Question: It has been estimated that a specific social network site has the following number of users per month.
'''
F(n)= F(n-1)*120% + 100*n where F(0)=0
'''
this means that every month 100 new users are added because of advertisement and 20% more users are added per month due to users inviting people the the social network. Also on the first month there are no users.
Anyways if we plug in numbers to this recursion we will get:
'''
F(0)=0
F(1)=F(0)*1.2 + 100*1=100
F(2)=F(1)*1.2 + 100*2=320
F(3)=F(2)*1.2 + 100*3=684
F(4)=F(3)*1.2 + 100*4=1220.8
F(5)=F(4)*1.2 + 100*5=1964.96
....
'''
Anyways I have answer the first part of that question. Now I am stuck in solving that recursive relation. I need to find an equation that will solve the recurrence relation. In other words a function that if I where to pass the number 2 then it will output 320 for example without having to call itself.

I don't understand how to get to that solution. I got that answer from <URL>. I will like to understand how to solve it not just get the solution.
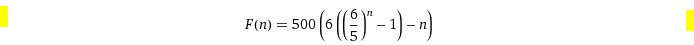
Answer: # Mathematical View
instead of 1.2 I'll use 'a' and instead of 100 I'll use 'b' (a>1,b!=0):
'''
F(n) = aF(n-1) + bn ==>
F(n) = a (aF(n-2) + bn) + bn
= a^2 F(n-2) + ab(n-1)+bn
= a^3F(n-2) + a^2 * b * (n-2)+a*b*(n-1)+b*n=...
= a^n F(0) + a^(n-1) * b * (n-(n-1)) + .... + bn
= 0 + a^(n-1)* nb + a^(n-2)* (n-1)b + ... + a^0 *1*b -
[a^(n-1)* (n-1)b + a^(n-2) * (n-2)b + ... + 0)
'''
if we write:
'''
A = a^(n-1)* nb + a^(n-2)* (n-1)b + ... + a^0 *1*b
B = a^(n-1)* (n-1)b + a^(n-2) * (n-2)b + ...
'''
You need to find 'A-B'.
then
'''
A = b (a^n + a^n-1 + a^n-2 + ....)'
B = b/a * (a^(n-1)+....)' - a
'''
and if we let 'C = a^n + a^n-1 + a^n-2 + ....' we know 'C = (a^(n+1) - a)/(a - 1)' and simply you can calculate C' and finally you can calculate A and B and their difference 'A - B'.
# Algorithmic and real working view
But if I want to talk in context of algorithms, I'm care about 'O' and Th and O , ... not about exact running time.
So when I see your algorithm I say It's Th(a) without any calculation, because if you replace bn with 1, it doesn't affect your Th notation because your function grows exponentially so removing some constant or polynomial functions (without converting them to zero) doesn't change exponential running time, and It just removes some polynomial function from final result. So in this cases I never try solid maths. I'll use solid math in writing academic papers or exams not in real life.